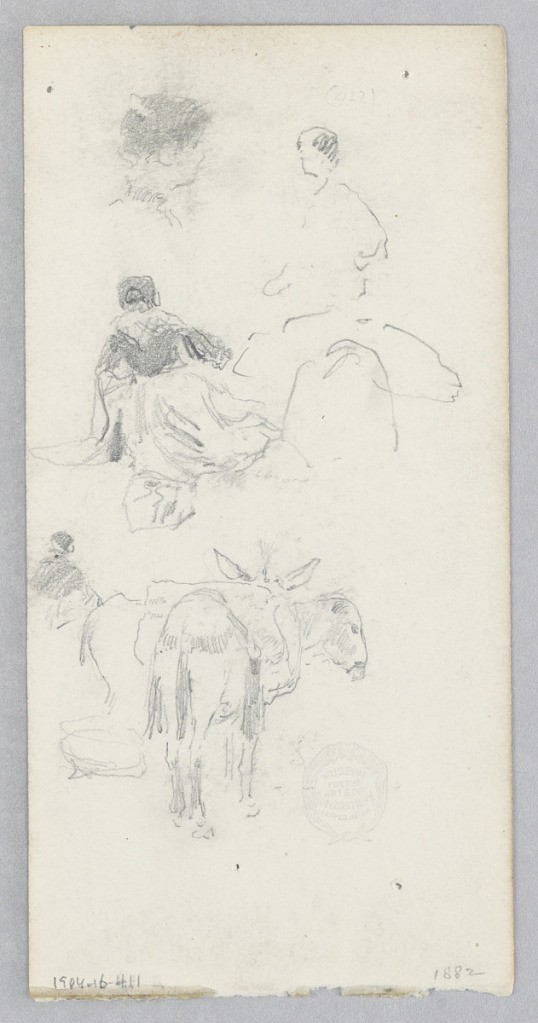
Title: Donkey
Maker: Robert Frederick Blum, American, 1857–1903
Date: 1882
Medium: Graphite on wove paper
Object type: Drawing
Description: Sketch of a figure riding a donkey.